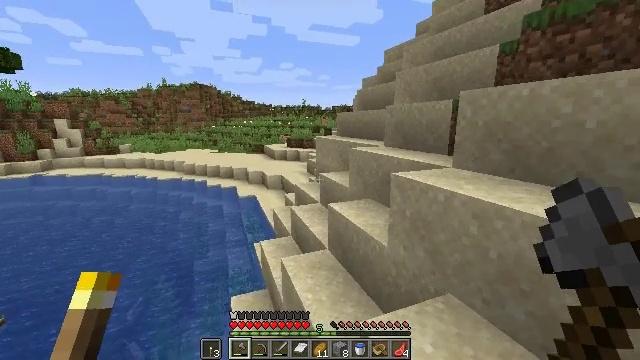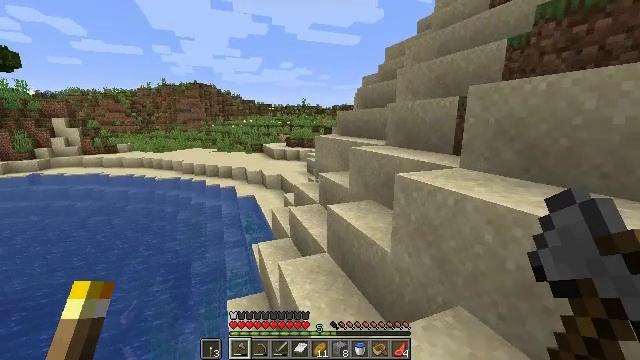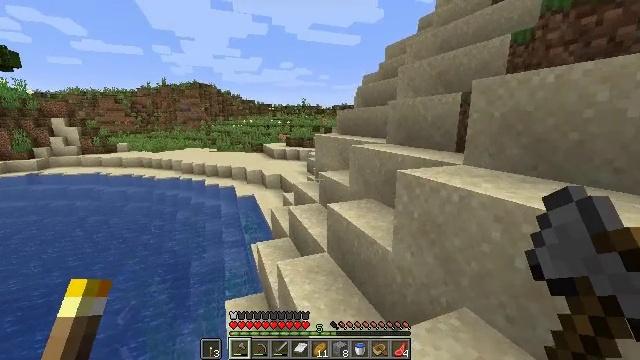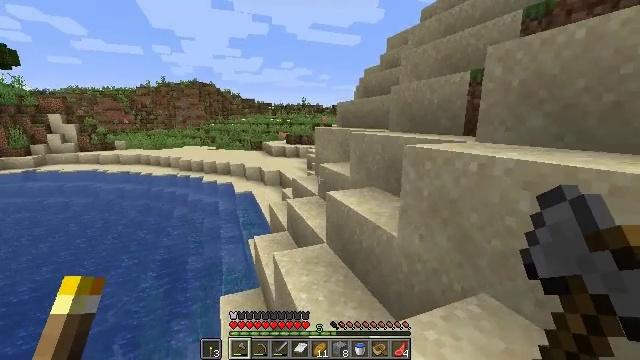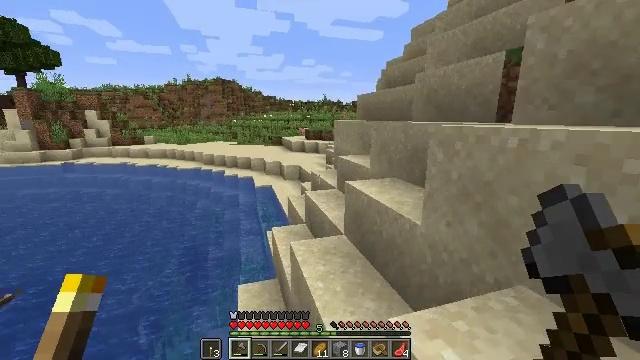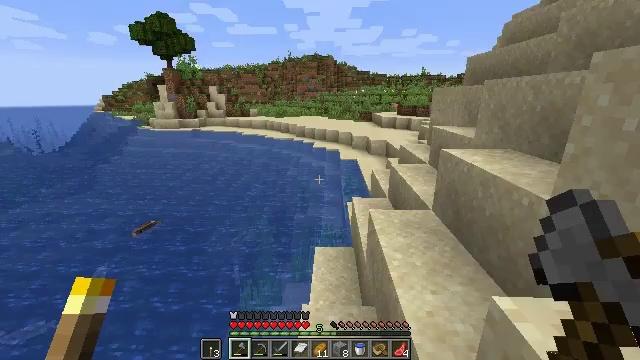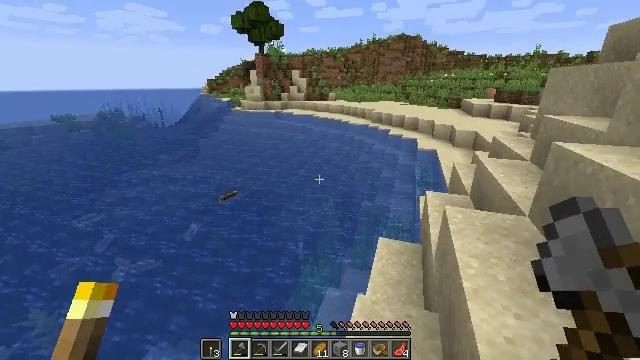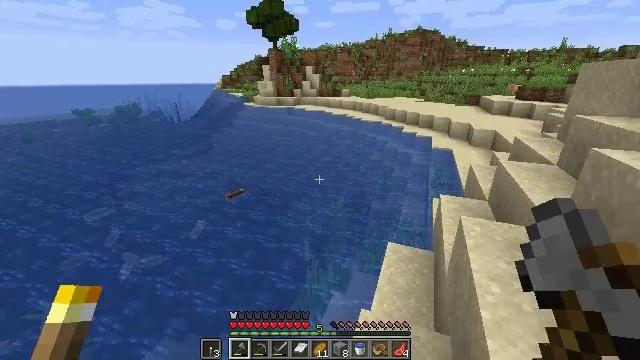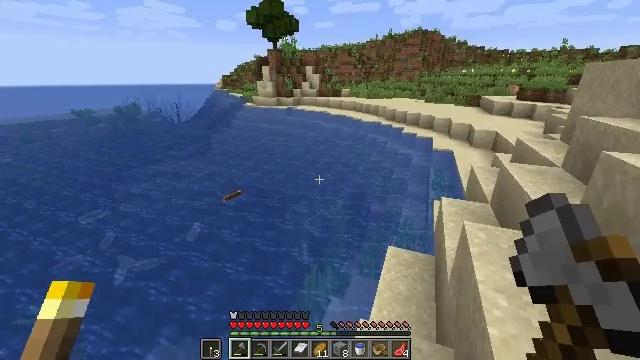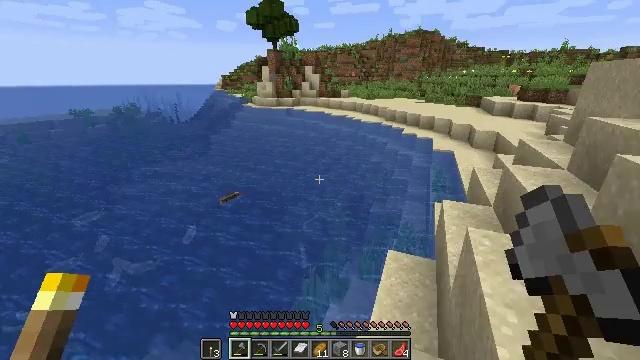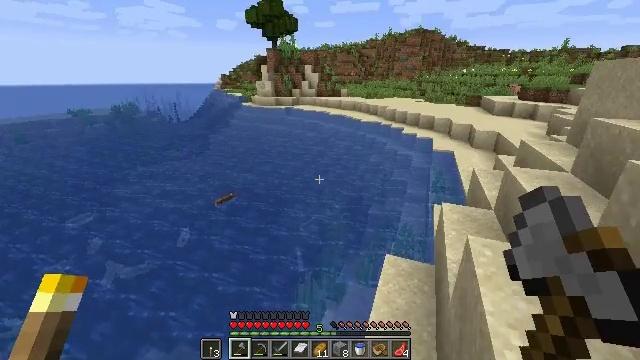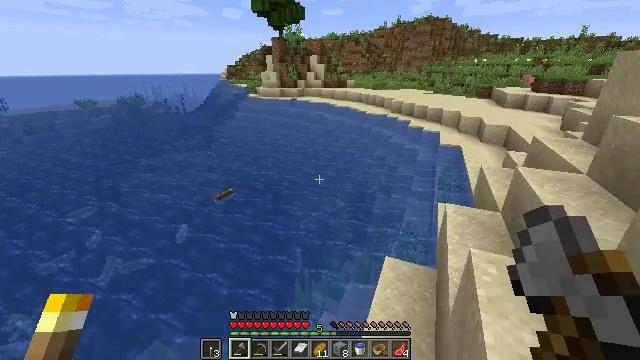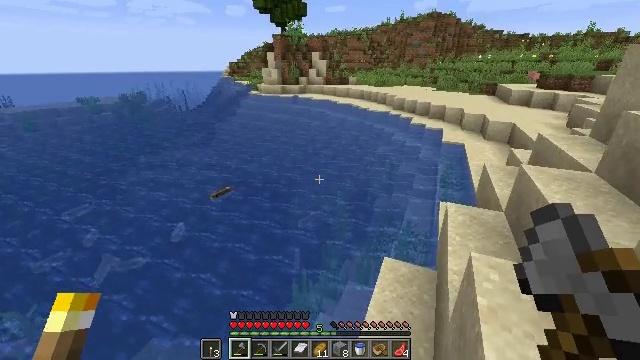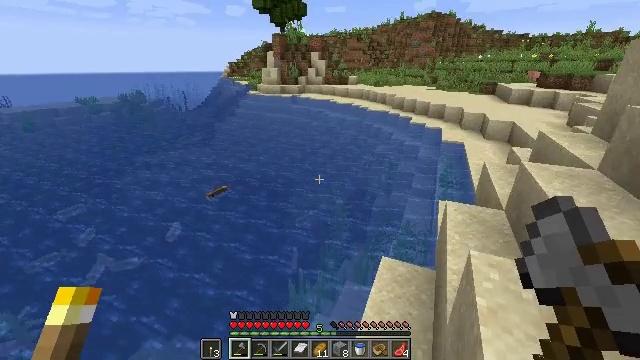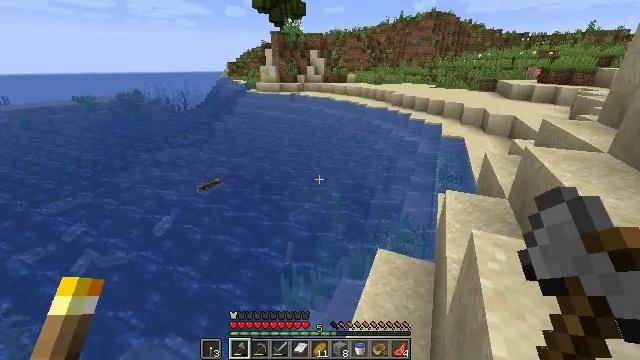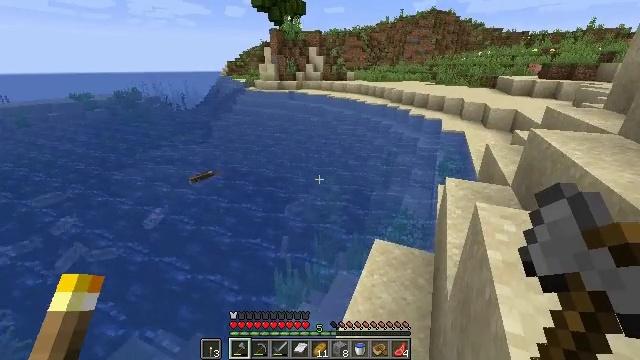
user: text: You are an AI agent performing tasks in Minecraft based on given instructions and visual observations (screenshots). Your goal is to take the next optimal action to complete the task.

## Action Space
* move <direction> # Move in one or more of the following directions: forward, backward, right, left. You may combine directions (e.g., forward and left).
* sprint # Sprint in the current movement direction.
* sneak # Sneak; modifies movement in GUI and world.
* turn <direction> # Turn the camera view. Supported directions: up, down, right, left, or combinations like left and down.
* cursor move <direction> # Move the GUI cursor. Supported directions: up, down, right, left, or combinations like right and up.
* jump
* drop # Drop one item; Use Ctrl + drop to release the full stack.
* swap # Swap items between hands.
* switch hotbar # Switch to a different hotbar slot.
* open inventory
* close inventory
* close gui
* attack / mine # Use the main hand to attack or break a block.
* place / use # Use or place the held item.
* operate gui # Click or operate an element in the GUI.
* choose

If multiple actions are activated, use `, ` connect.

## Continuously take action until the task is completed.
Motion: motion action
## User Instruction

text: Clear away tall grass.
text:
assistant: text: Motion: move forward
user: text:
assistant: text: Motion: move forward
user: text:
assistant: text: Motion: move forward
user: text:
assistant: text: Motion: move forward, turn left
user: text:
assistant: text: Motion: move forward, turn left and down
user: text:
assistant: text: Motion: move forward, turn left and down
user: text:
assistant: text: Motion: move forward, turn left
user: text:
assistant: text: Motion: move forward
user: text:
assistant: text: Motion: move forward and move right
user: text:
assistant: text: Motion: move forward and move right
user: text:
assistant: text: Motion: move forward and move right, turn left and down
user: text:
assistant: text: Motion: move forward and move right
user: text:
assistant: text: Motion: move forward and move right
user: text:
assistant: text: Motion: move forward and move right
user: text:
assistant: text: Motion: move forward and move right
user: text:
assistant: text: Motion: move forward and move right
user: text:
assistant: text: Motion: move forward and move right, turn right
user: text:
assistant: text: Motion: move forward and move right, turn right
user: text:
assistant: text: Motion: move forward and move right, turn right and up
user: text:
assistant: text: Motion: move forward, turn right and up
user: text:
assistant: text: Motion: move forward, turn right and up
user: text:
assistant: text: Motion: move forward
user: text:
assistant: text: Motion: move forward
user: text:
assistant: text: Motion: move forward
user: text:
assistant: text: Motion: move forward
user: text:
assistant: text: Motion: move forward
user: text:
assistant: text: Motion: move forward
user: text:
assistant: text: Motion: move forward
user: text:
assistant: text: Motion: move forward
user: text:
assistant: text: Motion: move forward